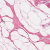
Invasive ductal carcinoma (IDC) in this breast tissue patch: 0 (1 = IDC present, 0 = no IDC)